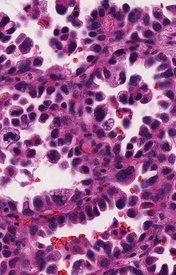
Tumor epithelial tissue: yes
Tumor-associated stroma tissue: no
Normal tissue: no